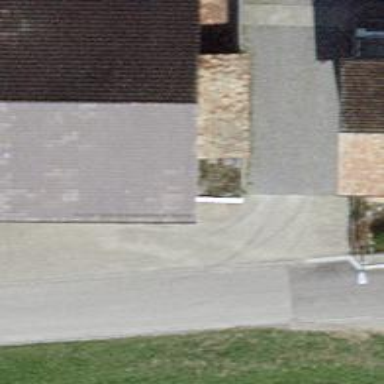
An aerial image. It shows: Rural barn.